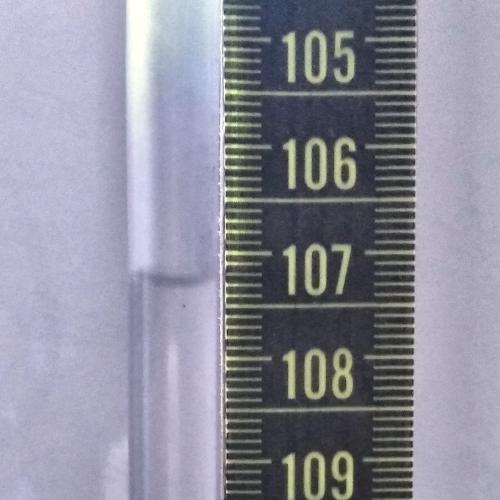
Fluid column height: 107.3 cm